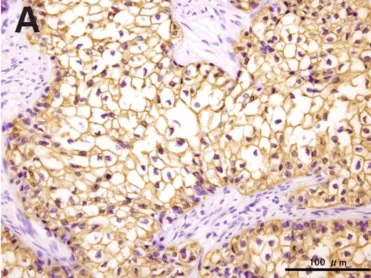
Immunohistochemical and fluorescence in situ hybridization findings. All tumor cells demonstrate diffuse positivity for cytokeratin 8.
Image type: pathology (immunostaining)